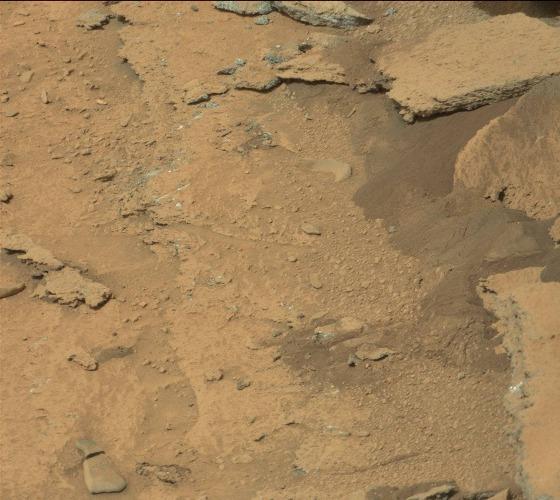
Terrain classes present: Bedrock, Gravel / Sand / Soil, Rock, Shadow